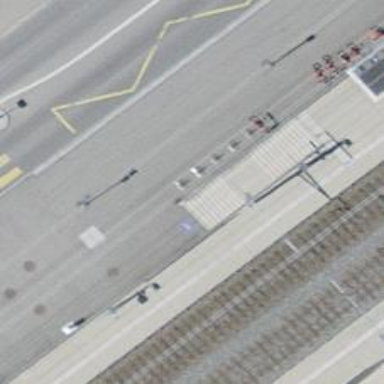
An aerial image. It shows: Bicycle parking area.